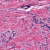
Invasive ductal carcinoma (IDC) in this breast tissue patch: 1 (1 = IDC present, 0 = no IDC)